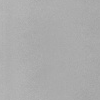
Atmospheric dust classification: dusty